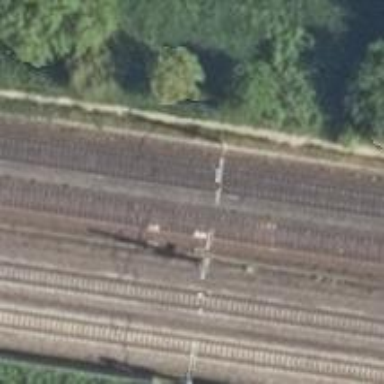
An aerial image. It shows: Milestone along the railway with catenary mast.